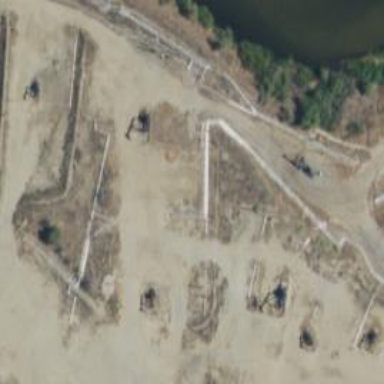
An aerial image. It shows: Petroleum well that is man-made.